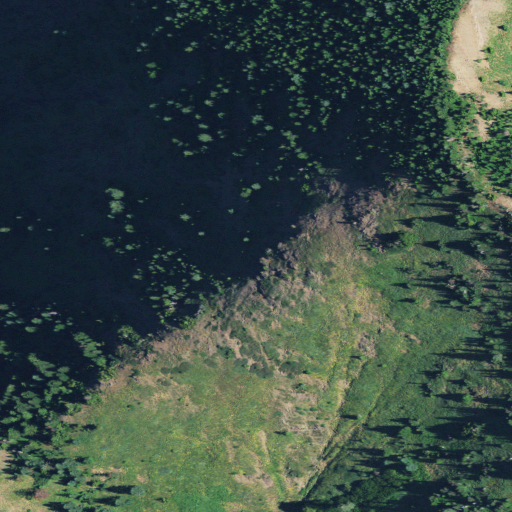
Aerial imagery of mountain in Oregon named Echo Mountain containing evergreen forest and shrub